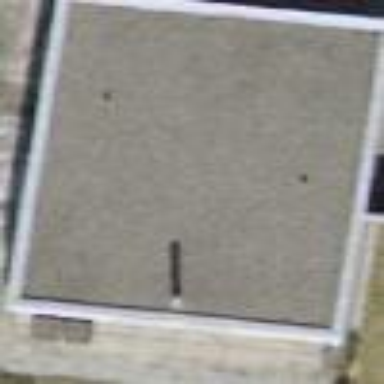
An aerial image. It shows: Detached building with flat roof.